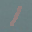
Label: 1